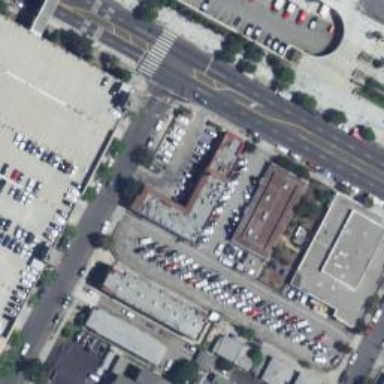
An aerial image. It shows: Retail building.